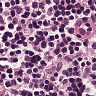
Metastatic tissue present: no